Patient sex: M
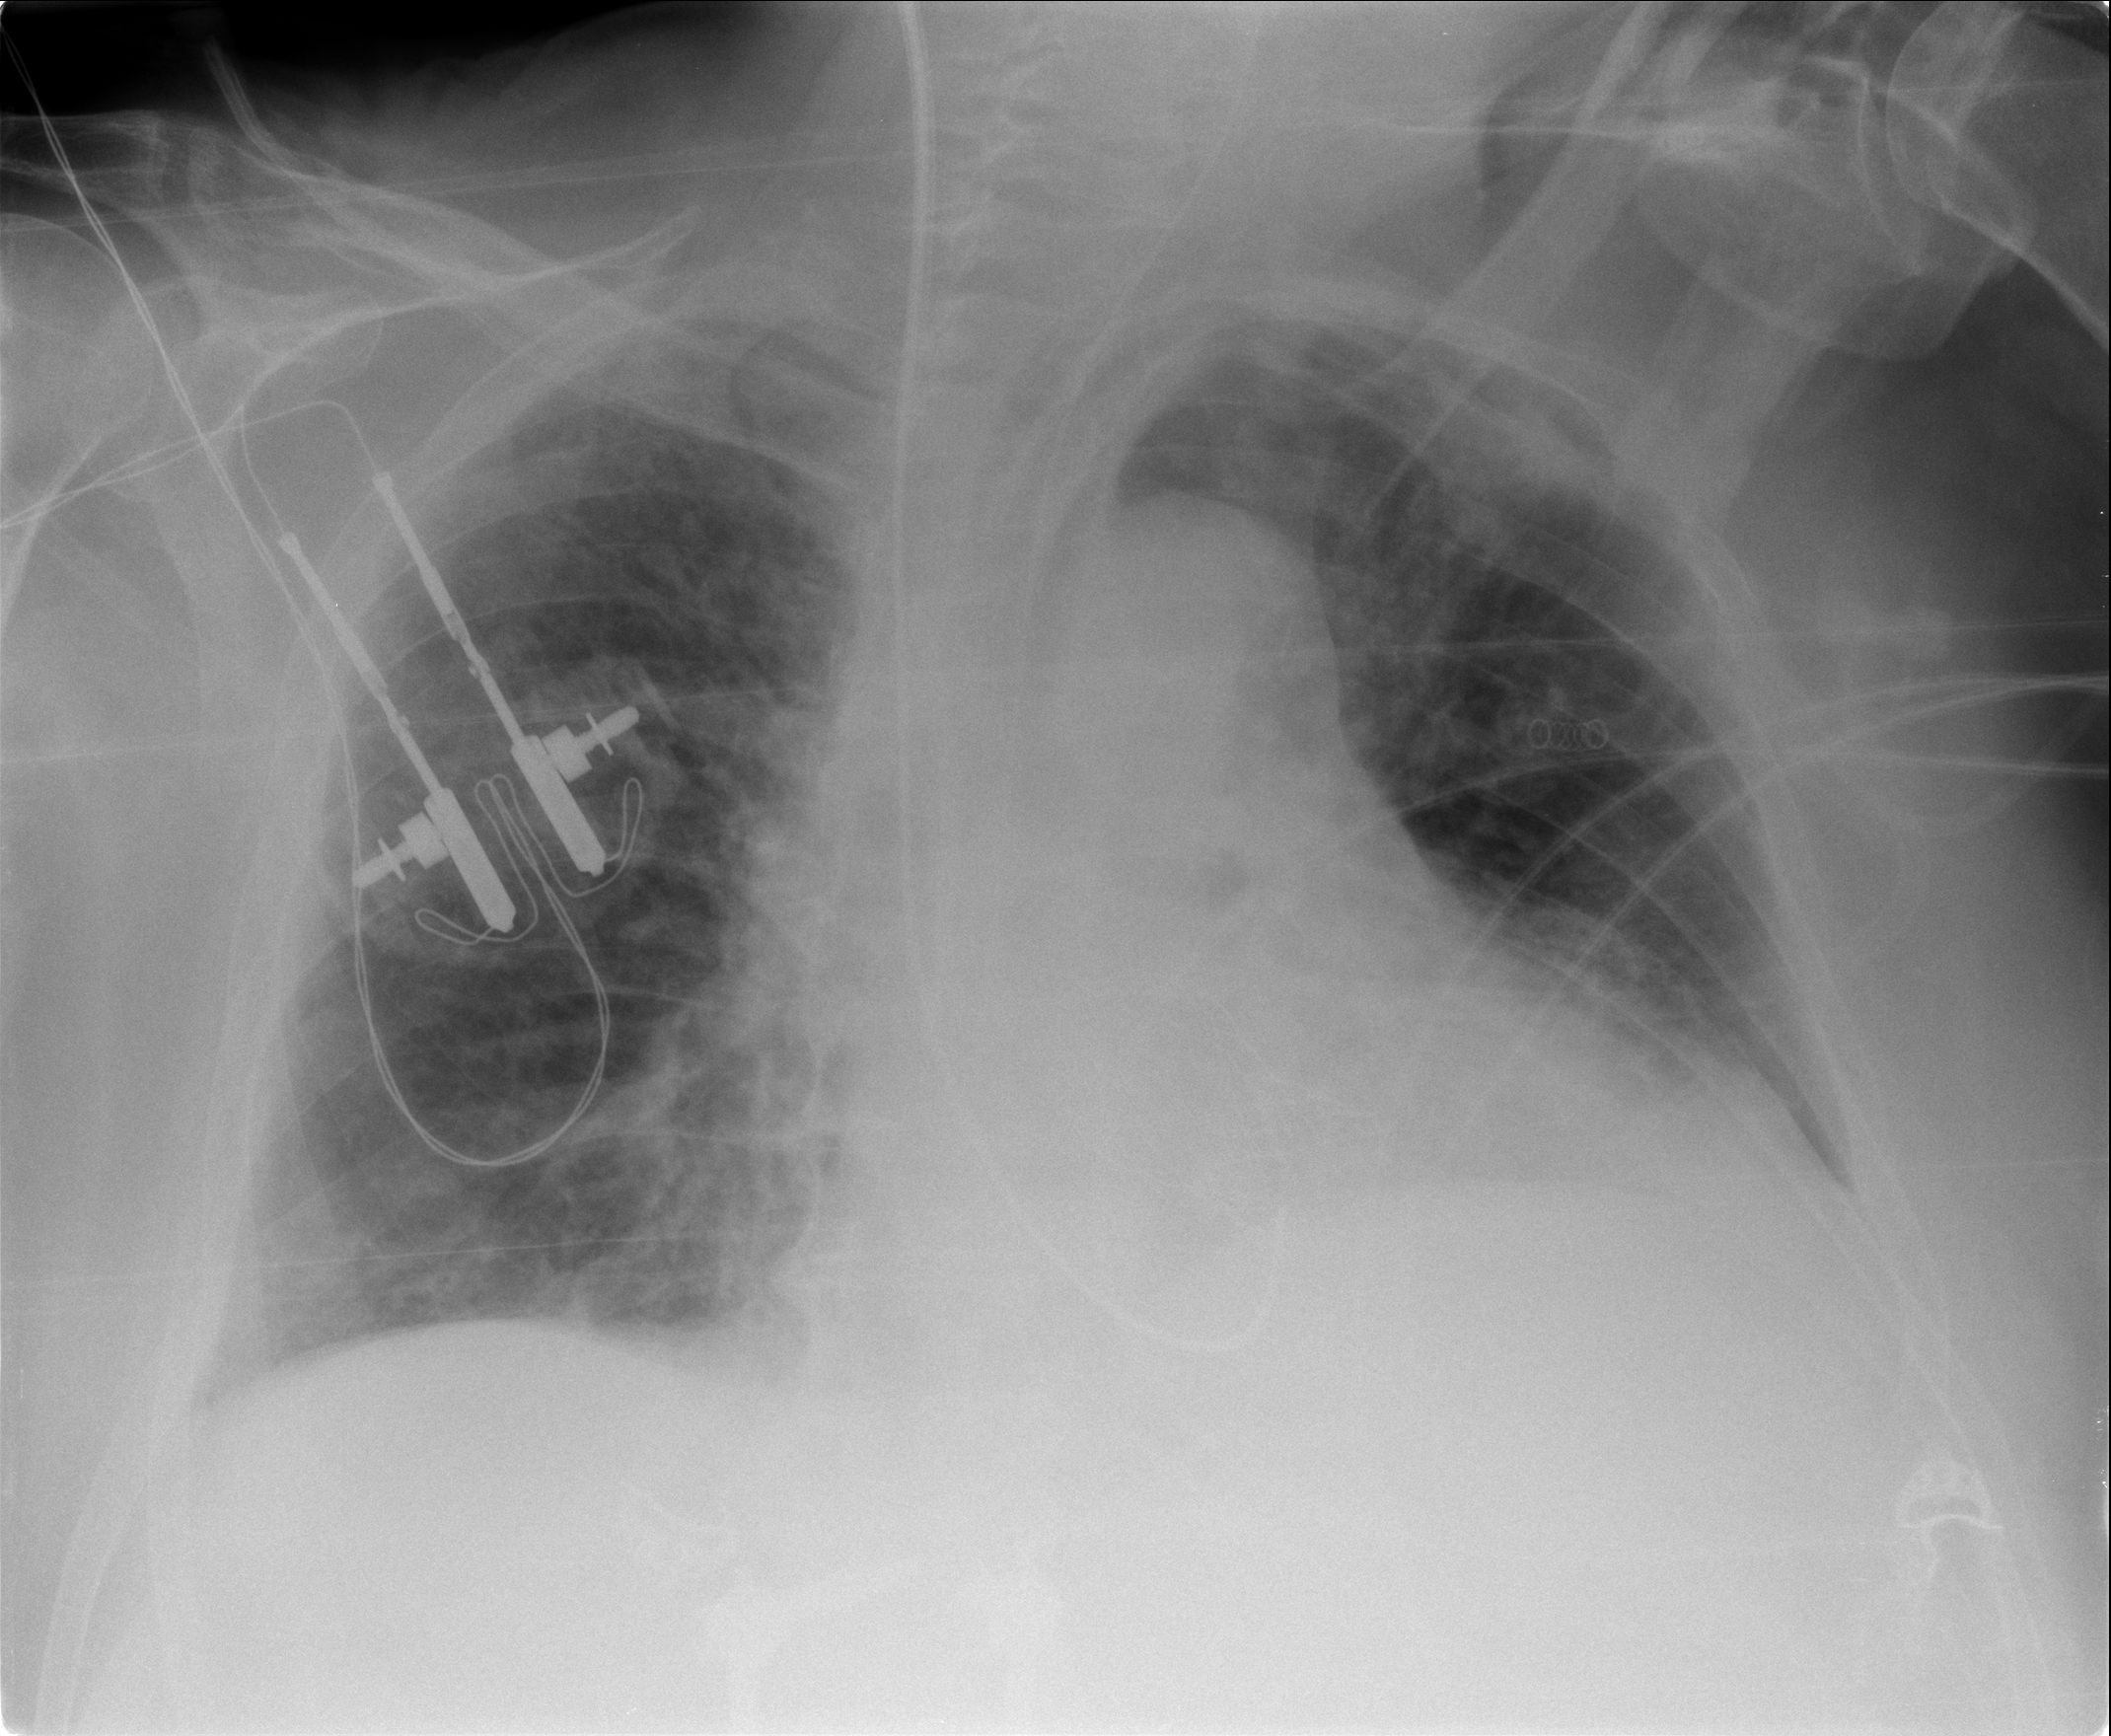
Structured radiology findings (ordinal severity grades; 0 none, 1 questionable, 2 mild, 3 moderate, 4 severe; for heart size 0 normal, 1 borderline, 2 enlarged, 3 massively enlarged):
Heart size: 2
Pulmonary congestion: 3
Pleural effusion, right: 1
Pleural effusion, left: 2
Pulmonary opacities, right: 2
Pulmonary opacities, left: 2
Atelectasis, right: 2
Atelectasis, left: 2